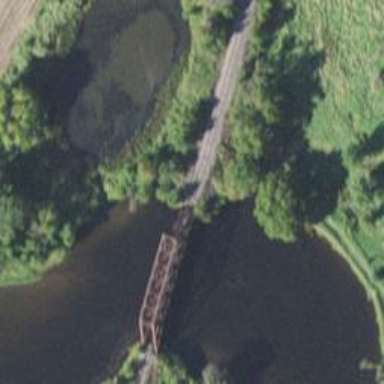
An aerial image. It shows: Bridge over railway line.